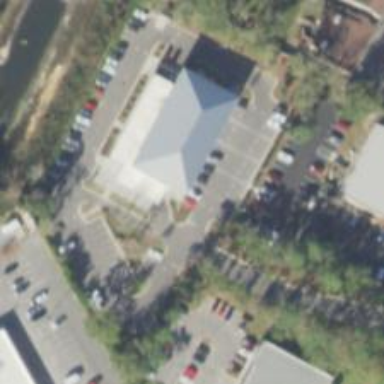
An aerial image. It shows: Parking space is available.